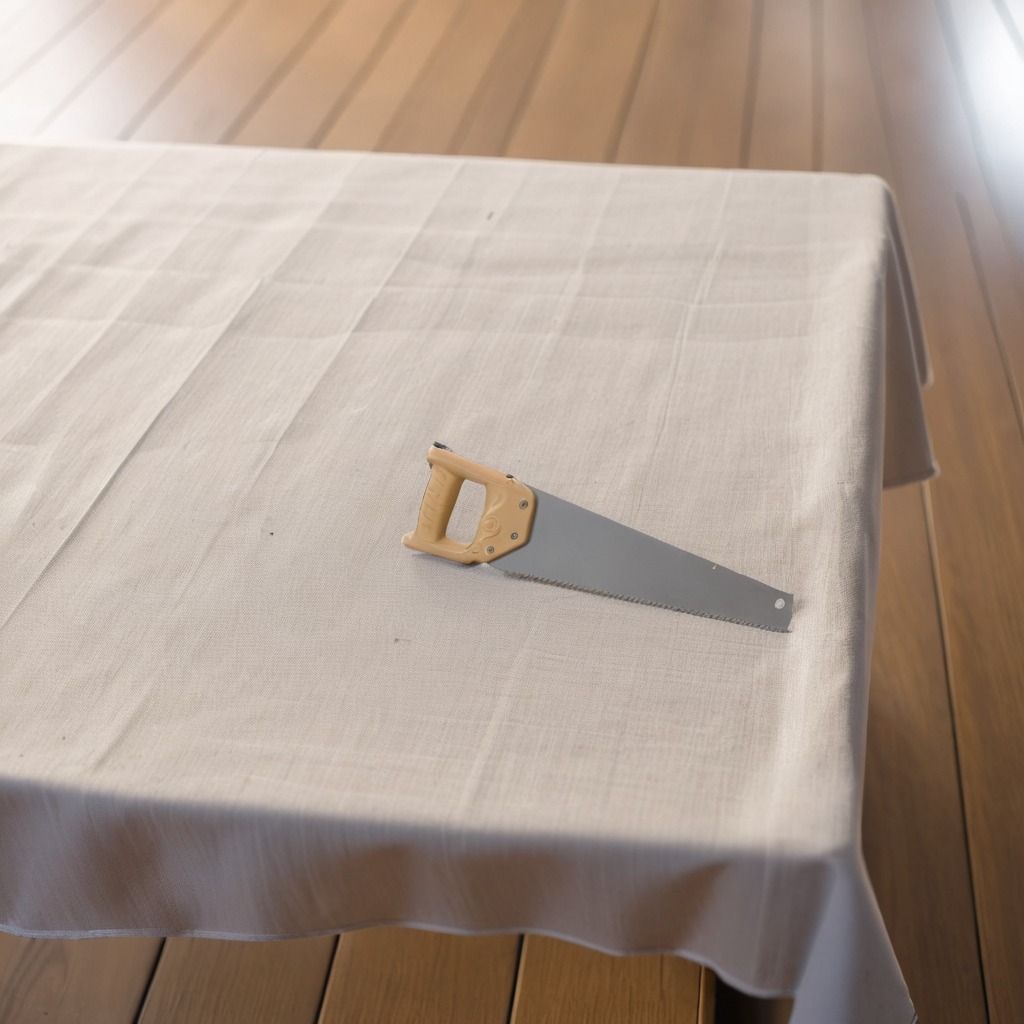
A handheld metal saw is lying on a wooden table.